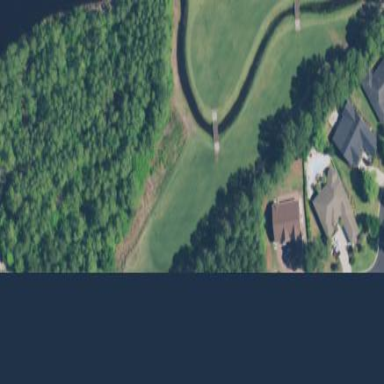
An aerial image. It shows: Grassy area designated as golf fairway.